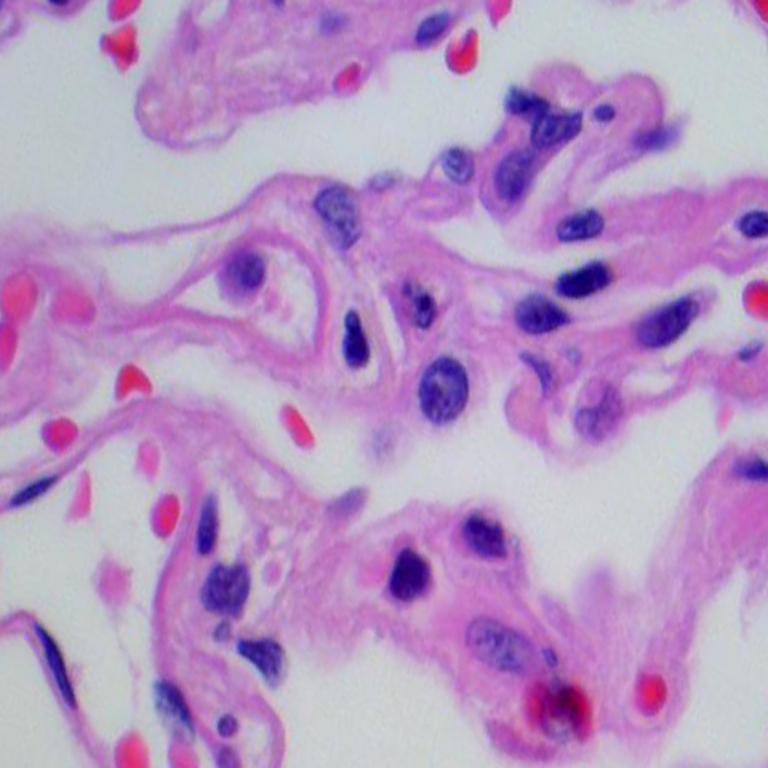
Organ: lung
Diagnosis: benign